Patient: sex F, age 72
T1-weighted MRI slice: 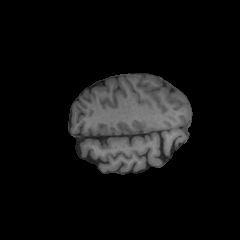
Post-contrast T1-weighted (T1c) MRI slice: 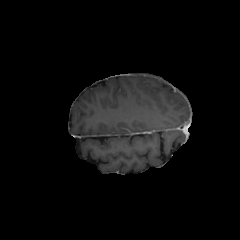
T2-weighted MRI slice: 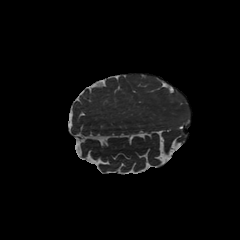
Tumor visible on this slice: no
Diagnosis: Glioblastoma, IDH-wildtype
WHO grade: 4